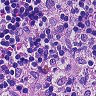
Metastatic tissue present: no